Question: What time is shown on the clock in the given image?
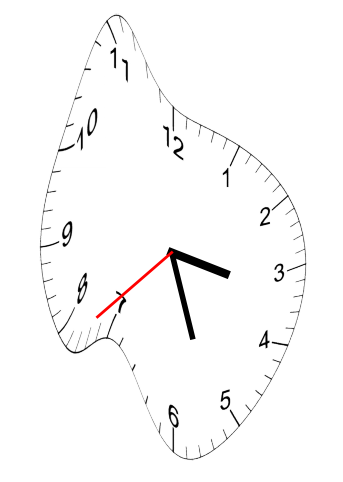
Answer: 03:26:38